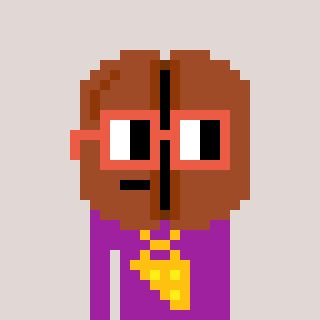
a pixel art character with square orange glasses, a coffeebean-shaped head and a magenta-colored body on a warm background